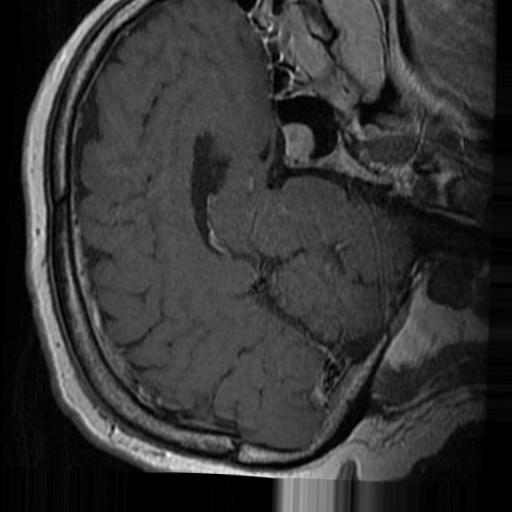
Label: brain_tumor